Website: slack
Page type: billing-address
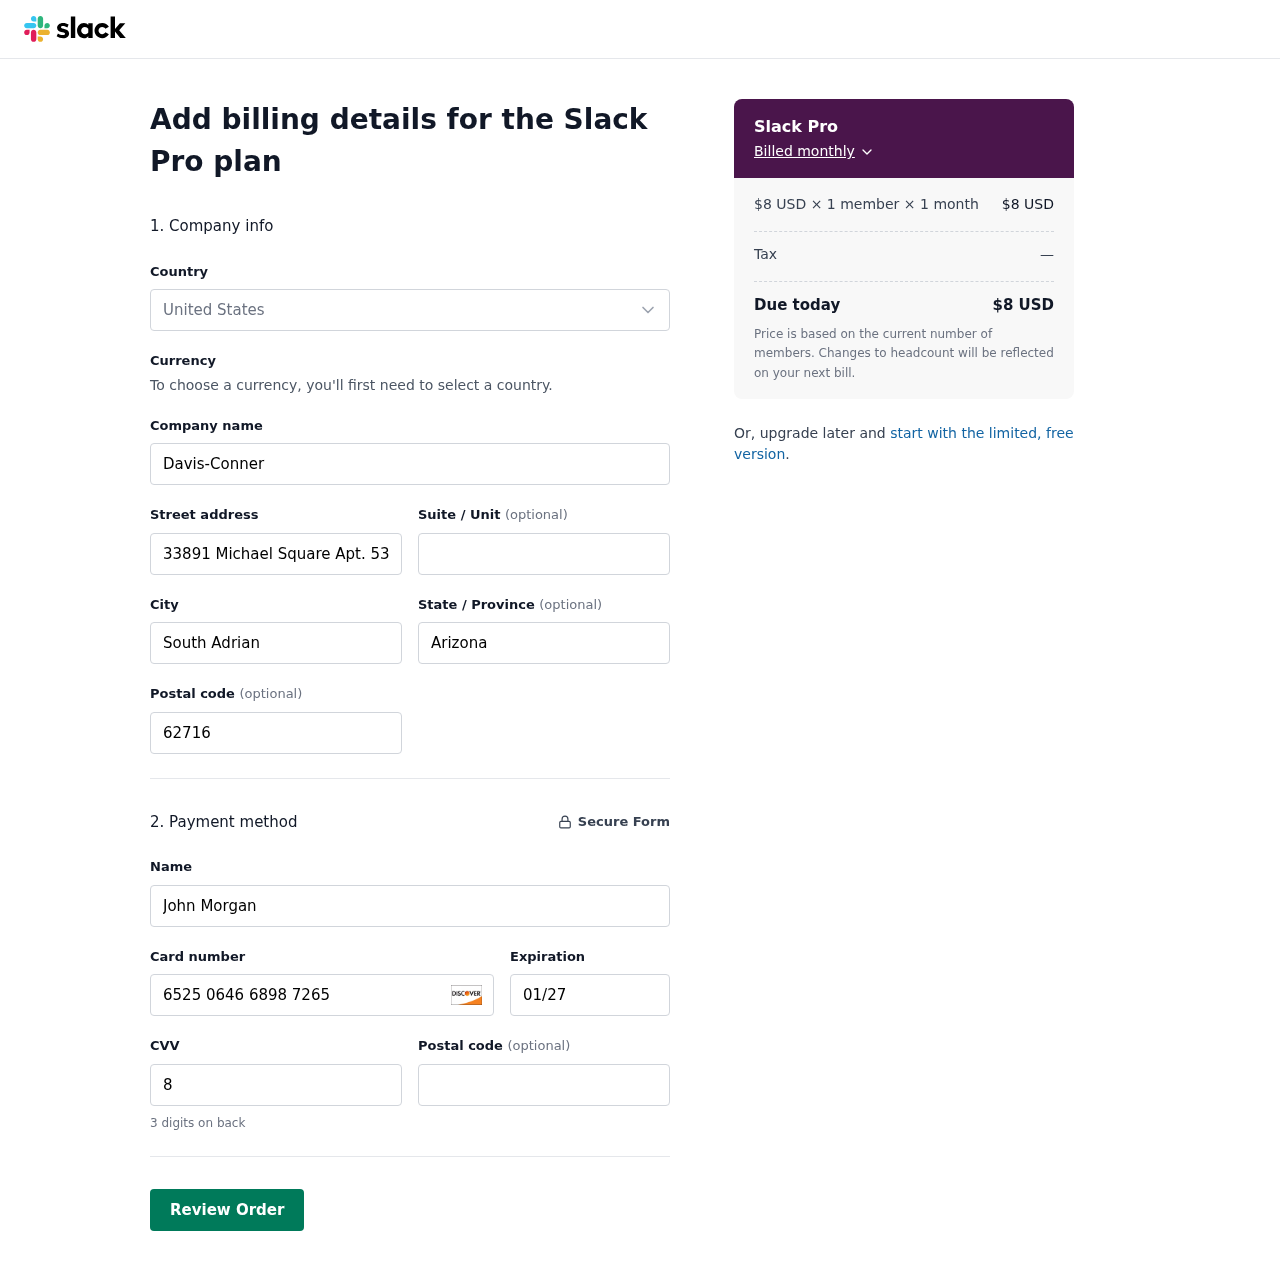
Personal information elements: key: PII_CARD_CVV
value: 855
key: PII_CARD_EXPIRY
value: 01/27
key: PII_CARD_NUMBER
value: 6525 0646 6898 7265
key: PII_CITY
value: South Adrian
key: PII_COMPANY
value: Davis-Conner
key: PII_COUNTRY
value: United States
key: PII_FULLNAME
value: John Morgan
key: PII_POSTCODE
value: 62716
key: PII_STATE
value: Arizona
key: PII_STREET
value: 33891 Michael Square Apt. 538
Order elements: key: ORDER_PLAN_PRICE
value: $8 USD
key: ORDER_NUM_MEMBERS
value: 1 member
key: ORDER_NUM_MONTHS
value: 1 month
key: ORDER_SUBTOTAL
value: $8 USD
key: ORDER_TAX
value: —
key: ORDER_TOTAL
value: $8 USD